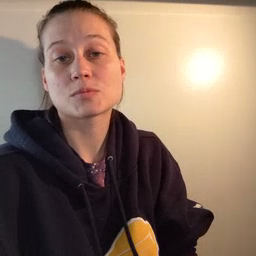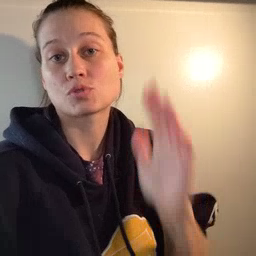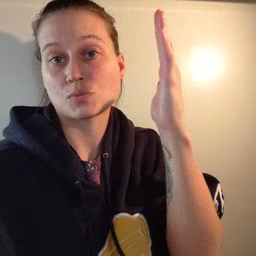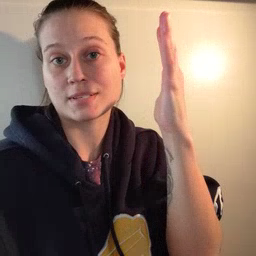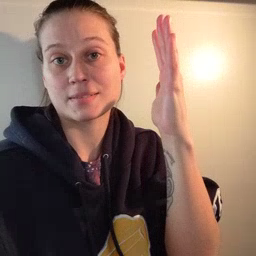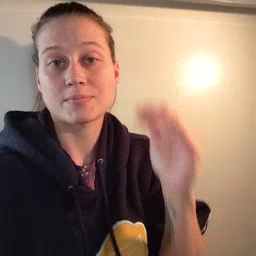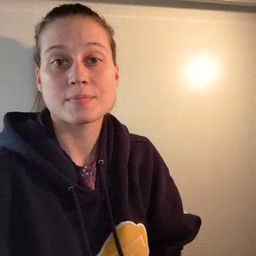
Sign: tree